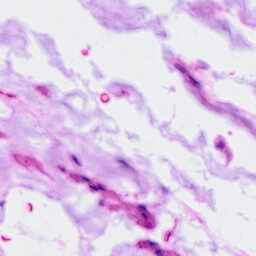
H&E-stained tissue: Ovarian